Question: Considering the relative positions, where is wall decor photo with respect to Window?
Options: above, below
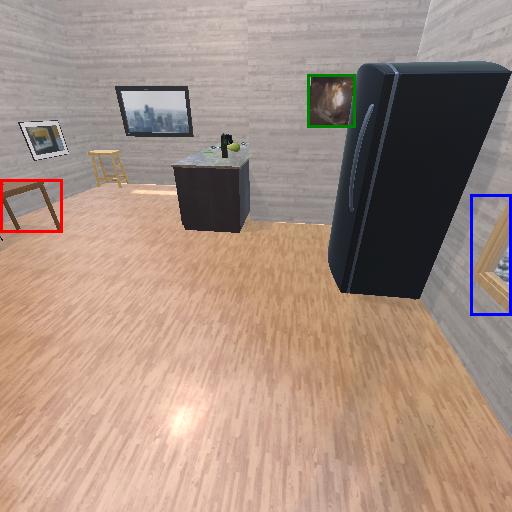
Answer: above